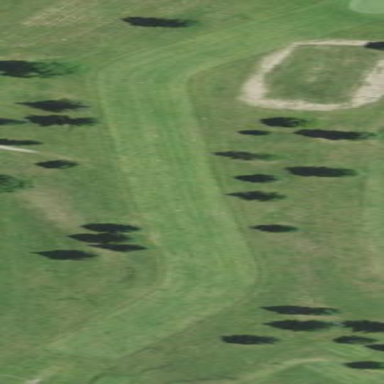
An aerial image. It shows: Golf fairway surrounded by grass.